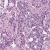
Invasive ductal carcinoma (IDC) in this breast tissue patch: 1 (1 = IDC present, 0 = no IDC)